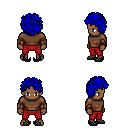
a pixel art fantasy rpg character, male body template, human, dark skin, brown long-sleeve shirt, red pants, blue curly afro hairstyle, cloth bracers, ghillies, four views (front, back, left, right), 2x2 character sprite sheet, small pixel art, hard edges, no anti-aliasing